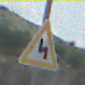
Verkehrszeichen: DoppelkurveZunaechstLinks
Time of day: MorningAfternoon
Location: Outdoor (Nature)
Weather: PartlyCloudy
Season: NotSpecified
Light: Natural